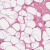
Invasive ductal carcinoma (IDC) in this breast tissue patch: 0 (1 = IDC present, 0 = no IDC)